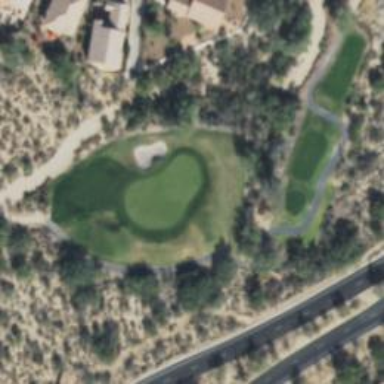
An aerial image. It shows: View of golf hole.